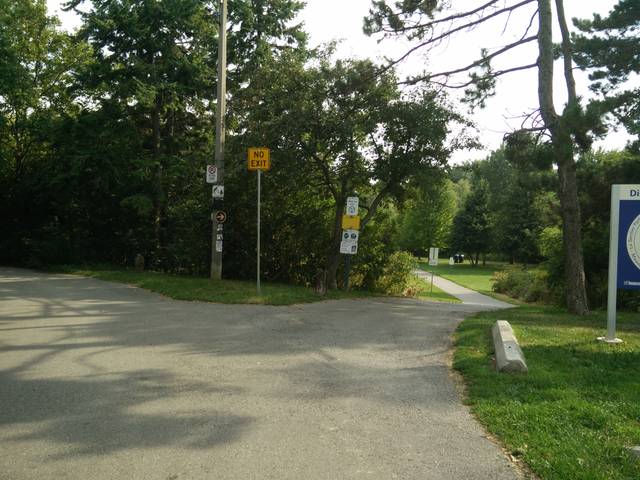
Region: Canada
Coordinates: 43.663, -79.503